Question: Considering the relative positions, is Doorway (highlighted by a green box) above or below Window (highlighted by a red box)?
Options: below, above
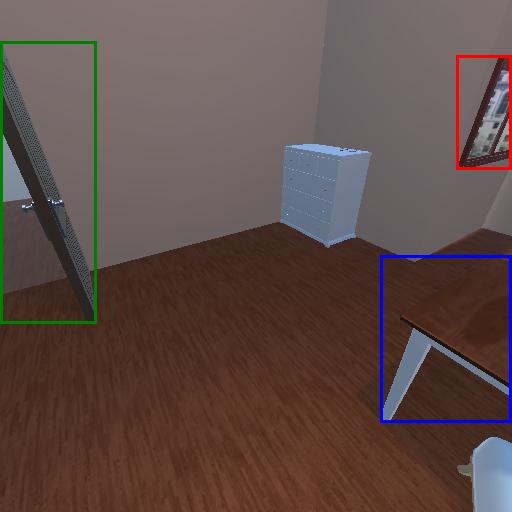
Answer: below